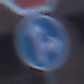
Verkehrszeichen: VorgeschriebeneFahrtrichtungGeradeausOderRechts
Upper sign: Stop
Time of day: SunriseSunset
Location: Outdoor (Urban)
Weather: Clear
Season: NotSpecified
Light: Natural